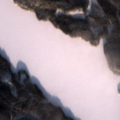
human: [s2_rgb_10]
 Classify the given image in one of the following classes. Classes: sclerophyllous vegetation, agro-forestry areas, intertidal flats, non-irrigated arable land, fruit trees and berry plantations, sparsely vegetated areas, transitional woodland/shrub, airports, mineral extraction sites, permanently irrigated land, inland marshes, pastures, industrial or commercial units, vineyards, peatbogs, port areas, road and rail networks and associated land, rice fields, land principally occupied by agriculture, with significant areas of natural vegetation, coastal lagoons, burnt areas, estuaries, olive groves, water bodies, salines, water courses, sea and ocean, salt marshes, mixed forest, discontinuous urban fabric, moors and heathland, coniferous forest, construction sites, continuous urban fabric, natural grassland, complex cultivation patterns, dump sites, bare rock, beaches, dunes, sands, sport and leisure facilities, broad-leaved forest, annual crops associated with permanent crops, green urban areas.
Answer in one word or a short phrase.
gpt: coniferous forest, mixed forest, water bodies